Field crop: maize
Growth stage: 2
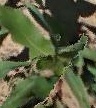
Species: maize